Question: i'm learning c++ api of opencv, and for a simple approach i've started with try to downsample image (ok i know that there is pyrDown with gaussian resampling but it's for learning how to access element in 'Mat' class)
this is my code:
'''
#include <opencv2/core/core.hpp>
#include <opencv2/highgui/highgui.hpp>
#include <iostream>
#define original_window "original"
#define manual_window "manual"
using namespace cv;
using namespace std;
Mat img, manual;
void downsample(Mat src, Mat &dst, const Size& s) {
float factor = src.rows/(float)s.width;
Mat_<Vec3f> _dst = Mat(s, src.type());
Mat_<Vec3f> _src = src;
for(int i=0; i<src.cols; i+=factor) {
int _i = i/factor;
for(int j=0; j<src.rows; j+=factor) {
int _j = j/factor;
_dst (_j, _i) = _src(j,i);
}
}
cout << "downsample image size: " << _dst.rows << " " << _dst.cols << endl;
dst = Mat(_dst);
}
int main(int /*argc*/, char** /*argv*/) {
img = imread("lena.jpg");
cout << "original image size: " << img.rows << " " << img.cols << endl;
downsample(img, manual, Size(img.cols/2, img.rows/2));
namedWindow(original_window, CV_WINDOW_AUTOSIZE);
namedWindow(manual_window, CV_WINDOW_AUTOSIZE);
while( true )
{
char c = (char)waitKey(10);
if( c == 27 )
{ break; }
imshow( original_window, img );
imshow( manual_window, manual );
}
return 0;
}
'''
now, i'm doing a downsampling in a fool way: i'm just deleting elements. and i'm try to use c++ api with 'Mat_'.
in manual window i get a white window, and i don't understand why. event if i try to cout manual i'seeing different values.. what's wrong with this piece of code?
# EDIT 1
i've found a solution:
'''
dst.convertTo(dst, src.type()); // in this particular case: src.type() == CV_8UC3
'''
at the end of 'downsample()'
now my question is: why that? i declare 'Mat(s, src.type());' why it is modified?
# EDIT 2
if i use @go4sri answer with this line
'''
_dst (_j, _i) = src.at<Vec3f>(j, i);
'''
i get this output:

i really does not understand why..
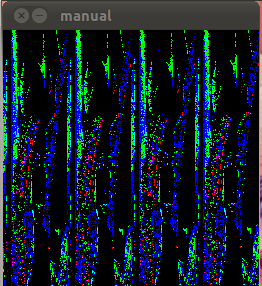
Answer: The way to access an element in OpenCV's Mat is as follows:
for a single channel matrix(tmp)
'''
Matrix_Name.at<dataType>(row, col)
'''
For a three channel matrix( as is the case for a color image), you will need to use the Vec3b/Vec3f type depending upon if yours is a unsigned char/float matrix.
As yours is a unsigned char 3Dimensional matrix:
you will have to access it as 'src.at<Vec3b>(i, j)'
Your downsample should have been:
'''
void downsample(const Mat& src, Mat &dst, const Size& s) {
float factor = src.rows/(float)s.height;
Mat _dst = Mat(s, src.type());
for(int i=0; i < src.cols; i += factor) {
int _i = i/factor;
for(int j=0; j<src.rows; j+=factor) {
int _j = j/factor;
_dst.at<Vec3b> (_j, _i) = src.at<Vec3b>(j, i);
}
}
cout << "downsample image size: " << _dst.rows << " " << _dst.cols << endl;
dst = Mat(_dst);
}
'''